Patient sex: M
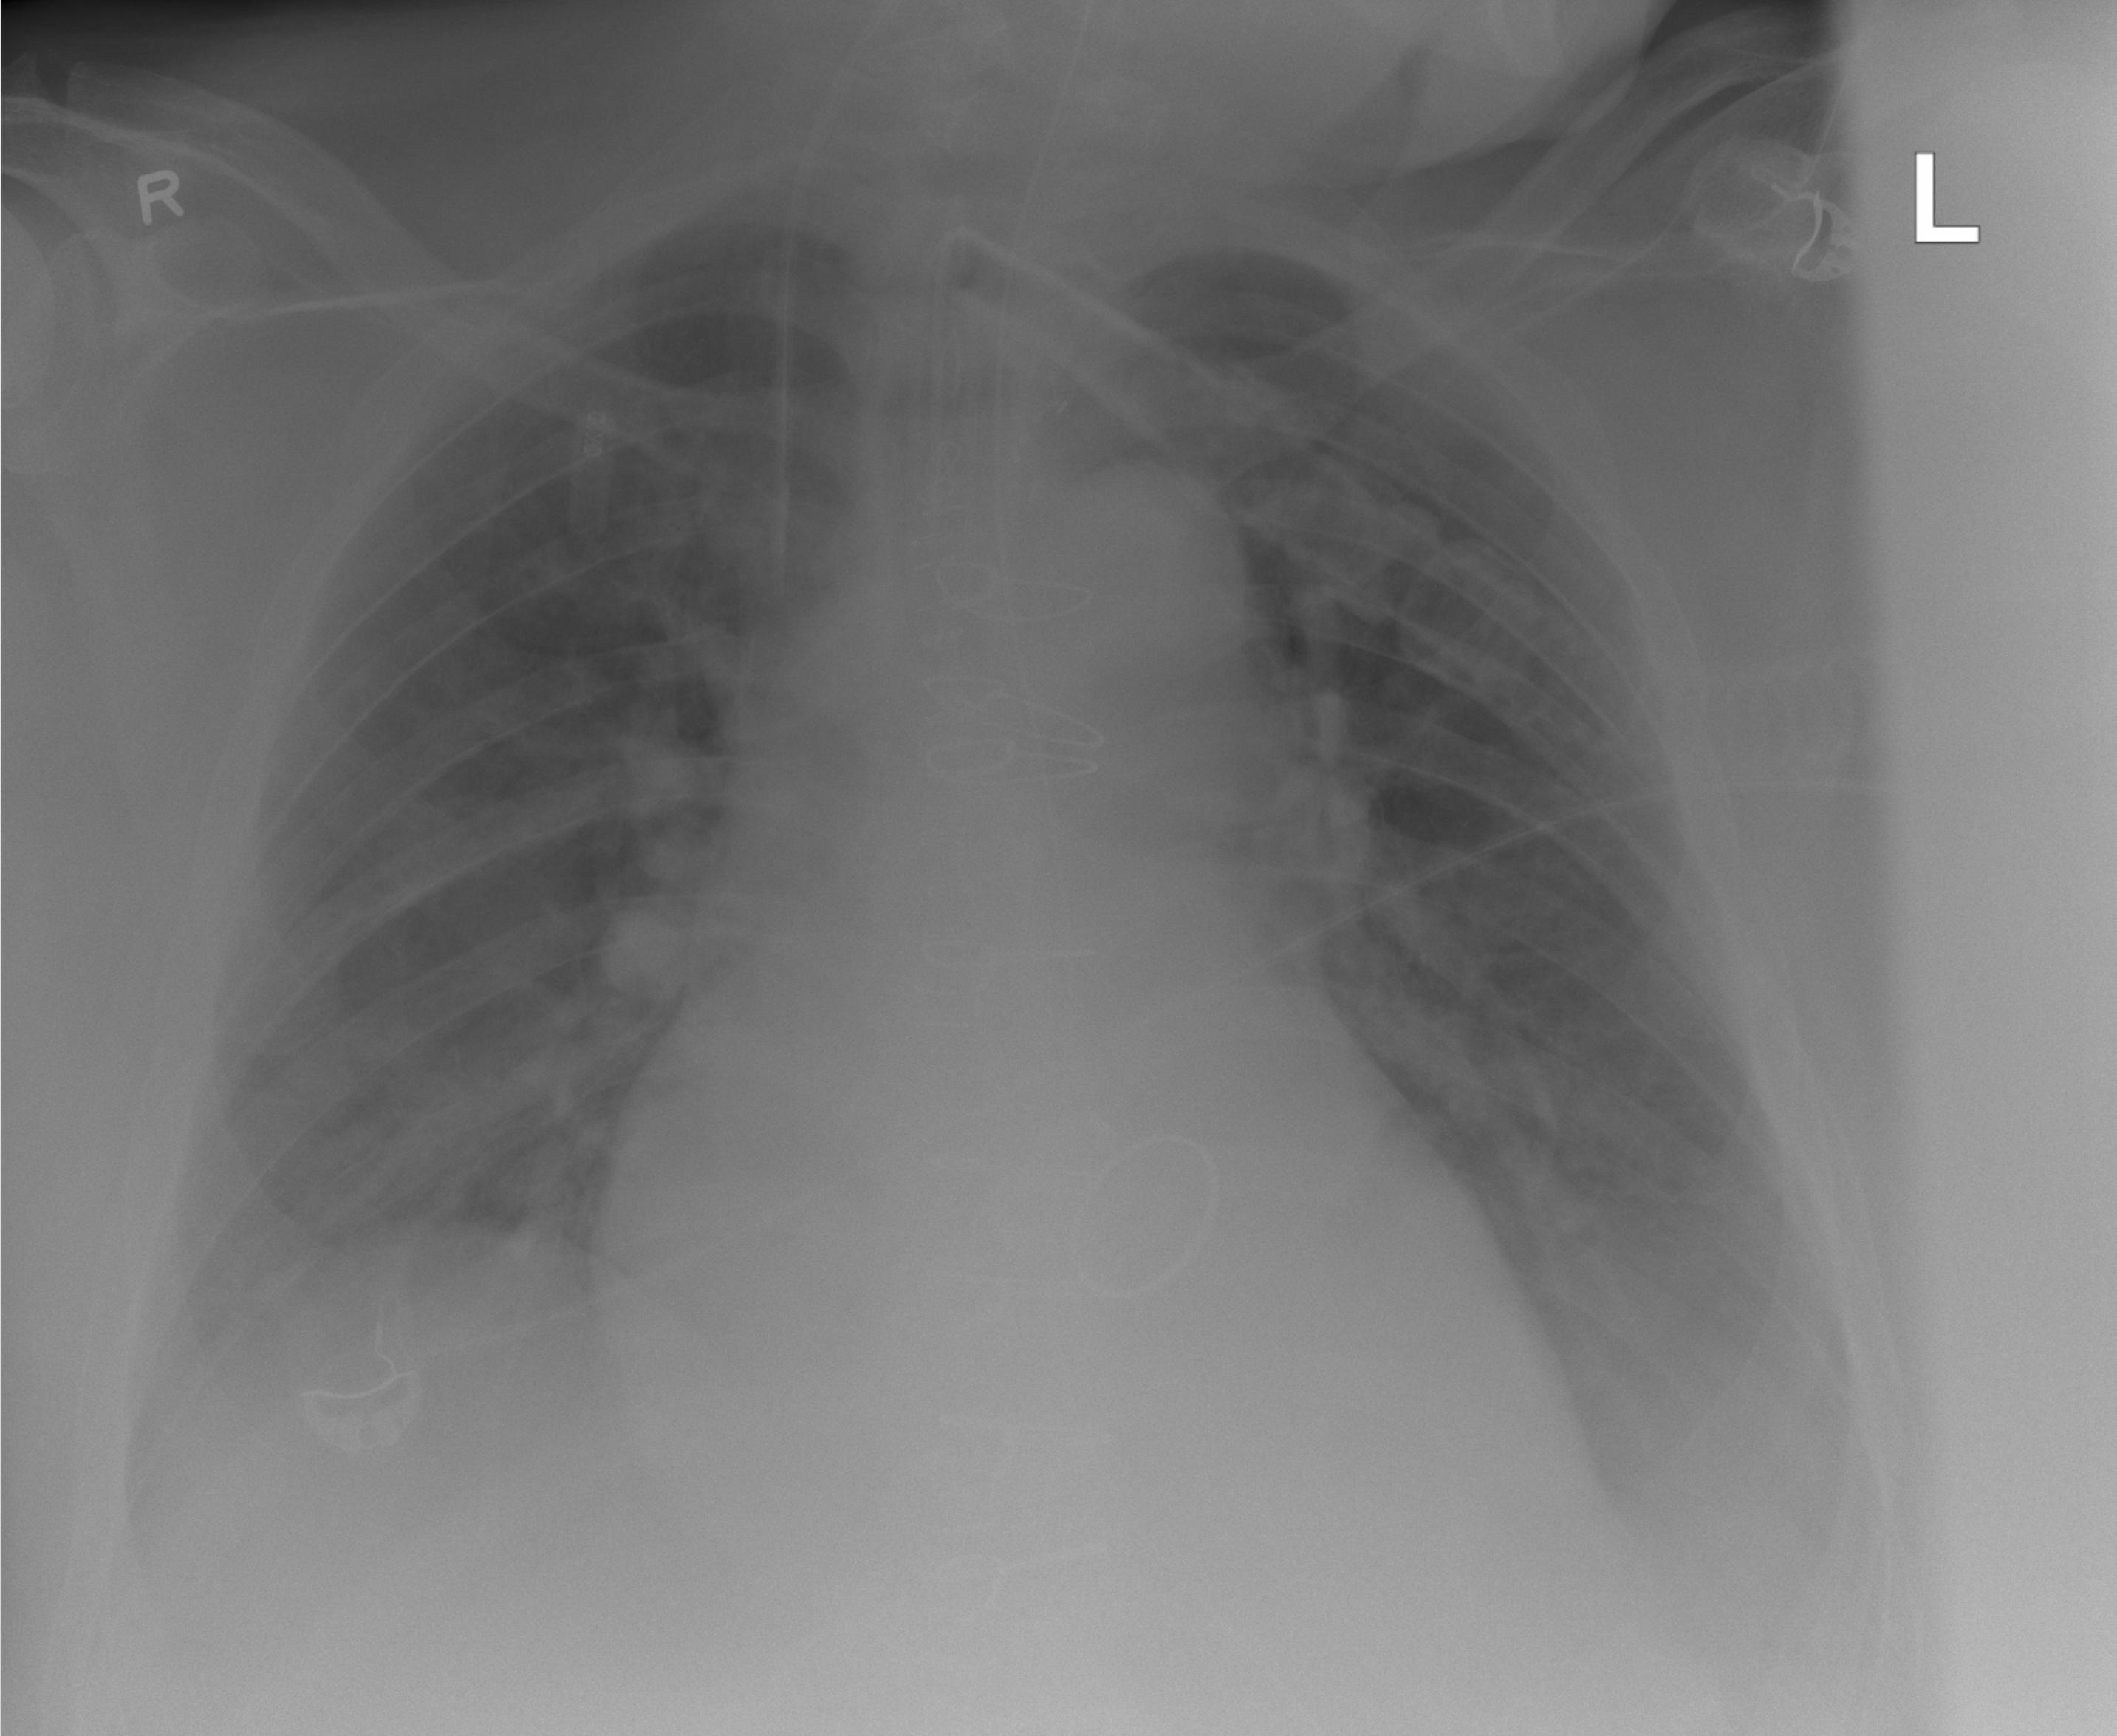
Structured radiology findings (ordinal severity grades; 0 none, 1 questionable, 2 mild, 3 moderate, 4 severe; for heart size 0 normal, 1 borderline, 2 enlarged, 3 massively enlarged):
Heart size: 2
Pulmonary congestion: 2
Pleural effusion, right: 1
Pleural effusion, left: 2
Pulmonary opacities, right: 0
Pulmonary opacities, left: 0
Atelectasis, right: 1
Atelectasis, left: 2